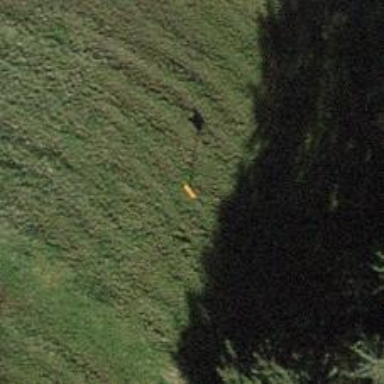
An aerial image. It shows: Pole supporting roof covering pipeline marker.